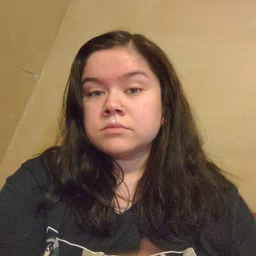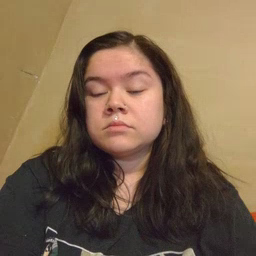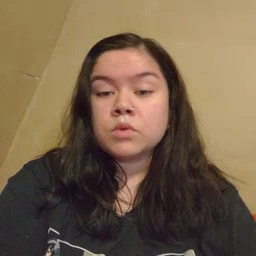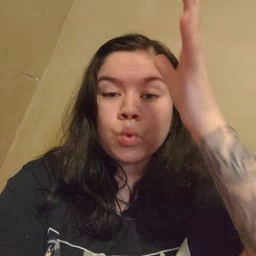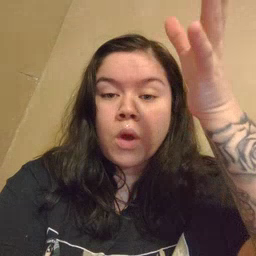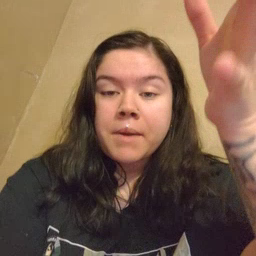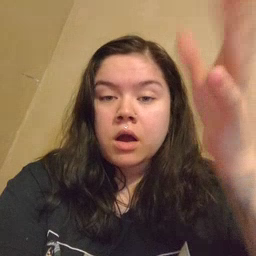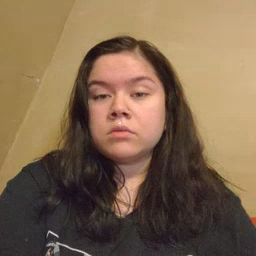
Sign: grandpa